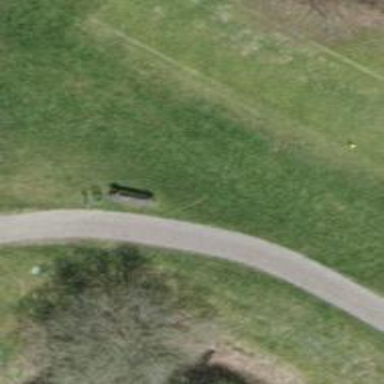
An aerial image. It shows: Bench.